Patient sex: F
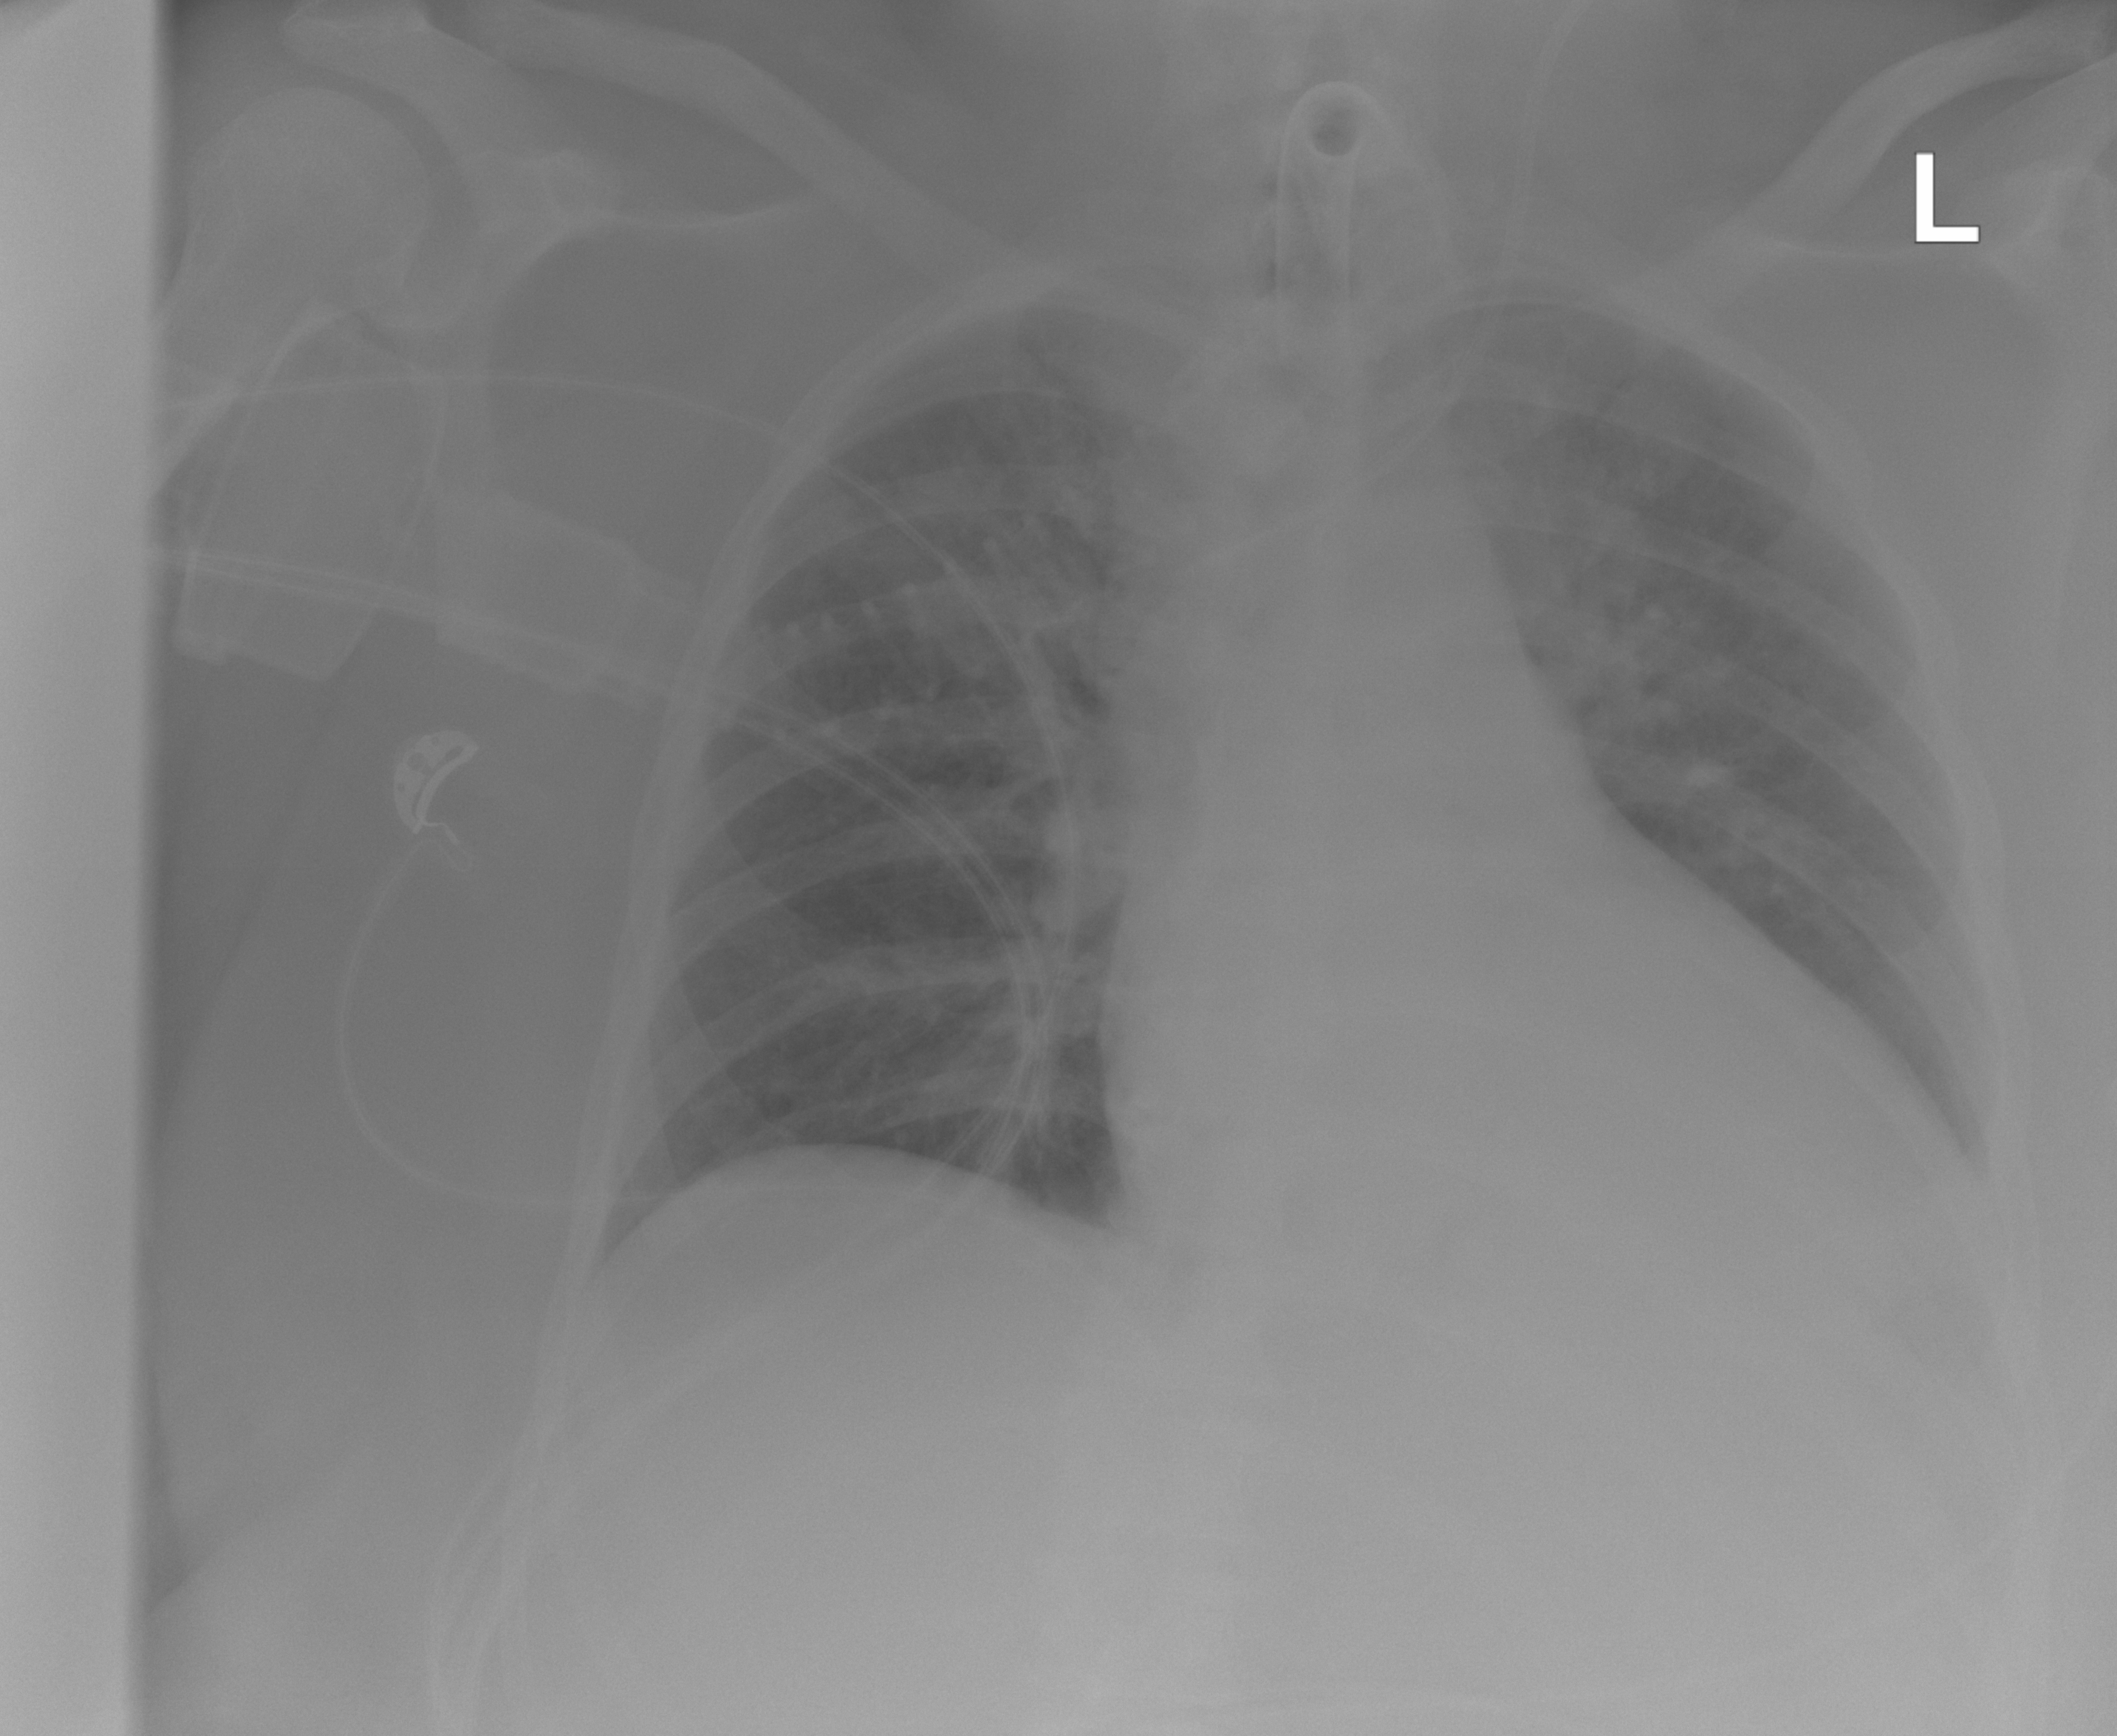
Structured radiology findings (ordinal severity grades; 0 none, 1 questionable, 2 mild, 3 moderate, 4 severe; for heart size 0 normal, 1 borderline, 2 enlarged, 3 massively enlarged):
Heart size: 2
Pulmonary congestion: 2
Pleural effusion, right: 0
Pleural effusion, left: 1
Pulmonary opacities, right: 0
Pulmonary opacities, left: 2
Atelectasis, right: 0
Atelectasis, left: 2